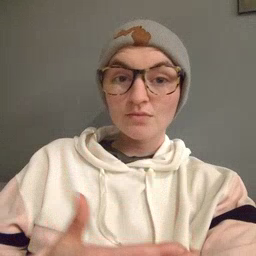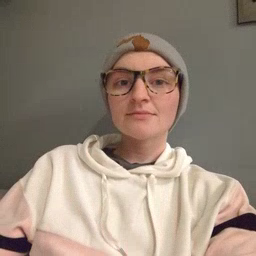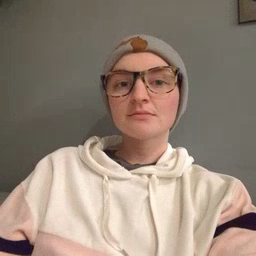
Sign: thankyou